Question: Hi I have been trying to create the simple contours using the simple data set.
The dataset used is as follows:
'''
dput(elevation)
structure(list(x = c(1L, 2L, 3L, 5L, 10L, 12L, 13L, 9L), y = c(5L,
20L, 18L, 25L, 31L, 25L, 8L, 12L), z = c(5L, 10L, 15L, 8L, 7L,
6L, 2L, 4L)), .Names = c("x", "y", "z"), class = "data.frame", row.names = c("1",
"2", "3", "4", "5", "6", "7", "8"))
'''
I just combined the above data to a file named elevation.csv
I used loess and expand.grid function to do the interpolation. How do we choose the degree and span in the loess model ?
The code I used to plot is as follows:
'''
require(ggplot2)
require(geoR)
elevation <- read.table("elevation.csv",header=TRUE, sep=",")
elevation
elevation.df <- data.frame(x=elevation$x,y=elevation$y,z=5*elevation$z)
elevation.df
elevation.loess=loess(z~x*y, data=elevation.df,degree=2,span=0.25)
elevation.fit=expand.grid(list(x=seq(1,13,2),y=seq(5,30,4)))
elevation.fit[1:20,]
z = predict(elevation.loess,newdata=elevation.fit)
elevation.fit$Height=as.numeric(z)
v <- ggplot(elevation.fit,aes(x,y,z=Height))
v1 <- v+stat_contour(aes(colour=..level..))+geom_point(data=elevation.df,aes(x=x,y=y,z=z))
direct.label(v1)
'''
I am not sure whether the result I got is the accurate result or not. Could anyone verify this result with any other technique and share the view ? Actually I have to work through a large dataset and want to start with simple things first.
The output I got with the above code is as follows:

Is this the good method to handle the large number of dataset ?
Thanks.
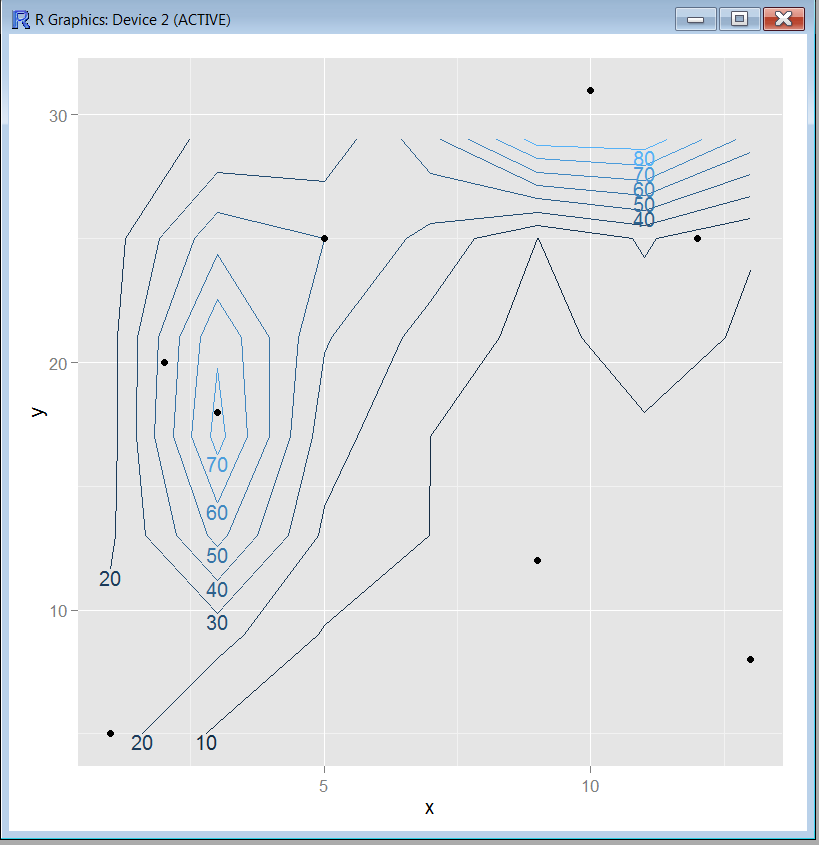
Answer: I get this ... after warnings and an error about no function named 'direct.label':
'''
Warning messages:
1: In simpleLoess(y, x, w, span, degree, parametric, drop.square, normalize, :
span too small. fewer data values than degrees of freedom.
2: In simpleLoess(y, x, w, span, degree, parametric, drop.square, normalize, :
pseudoinverse used at 0.23095 0.70587
3: In simpleLoess(y, x, w, span, degree, parametric, drop.square, normalize, :
neighborhood radius 1.9692
4: In simpleLoess(y, x, w, span, degree, parametric, drop.square, normalize, :
reciprocal condition number 0
5: In simpleLoess(y, x, w, span, degree, parametric, drop.square, normalize, :
There are other near singularities as well. 2.063
'''

What is "correct " in this data-impoverished situation is a matter of judgment. With such a spotty coverage of the 2D range, I would consider labeling the z value of the points. The warnings are signs that the mathematics are getting "stressed". I think it suggests a problem in the area above y = 30.